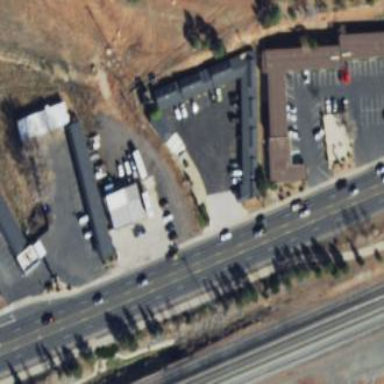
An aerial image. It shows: Motel building.